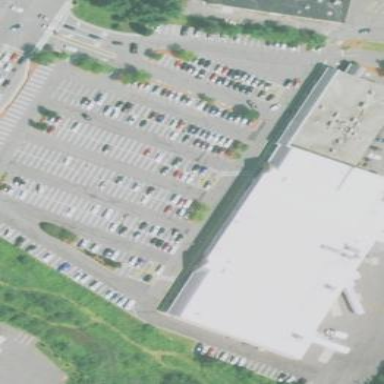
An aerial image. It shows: Retail area.